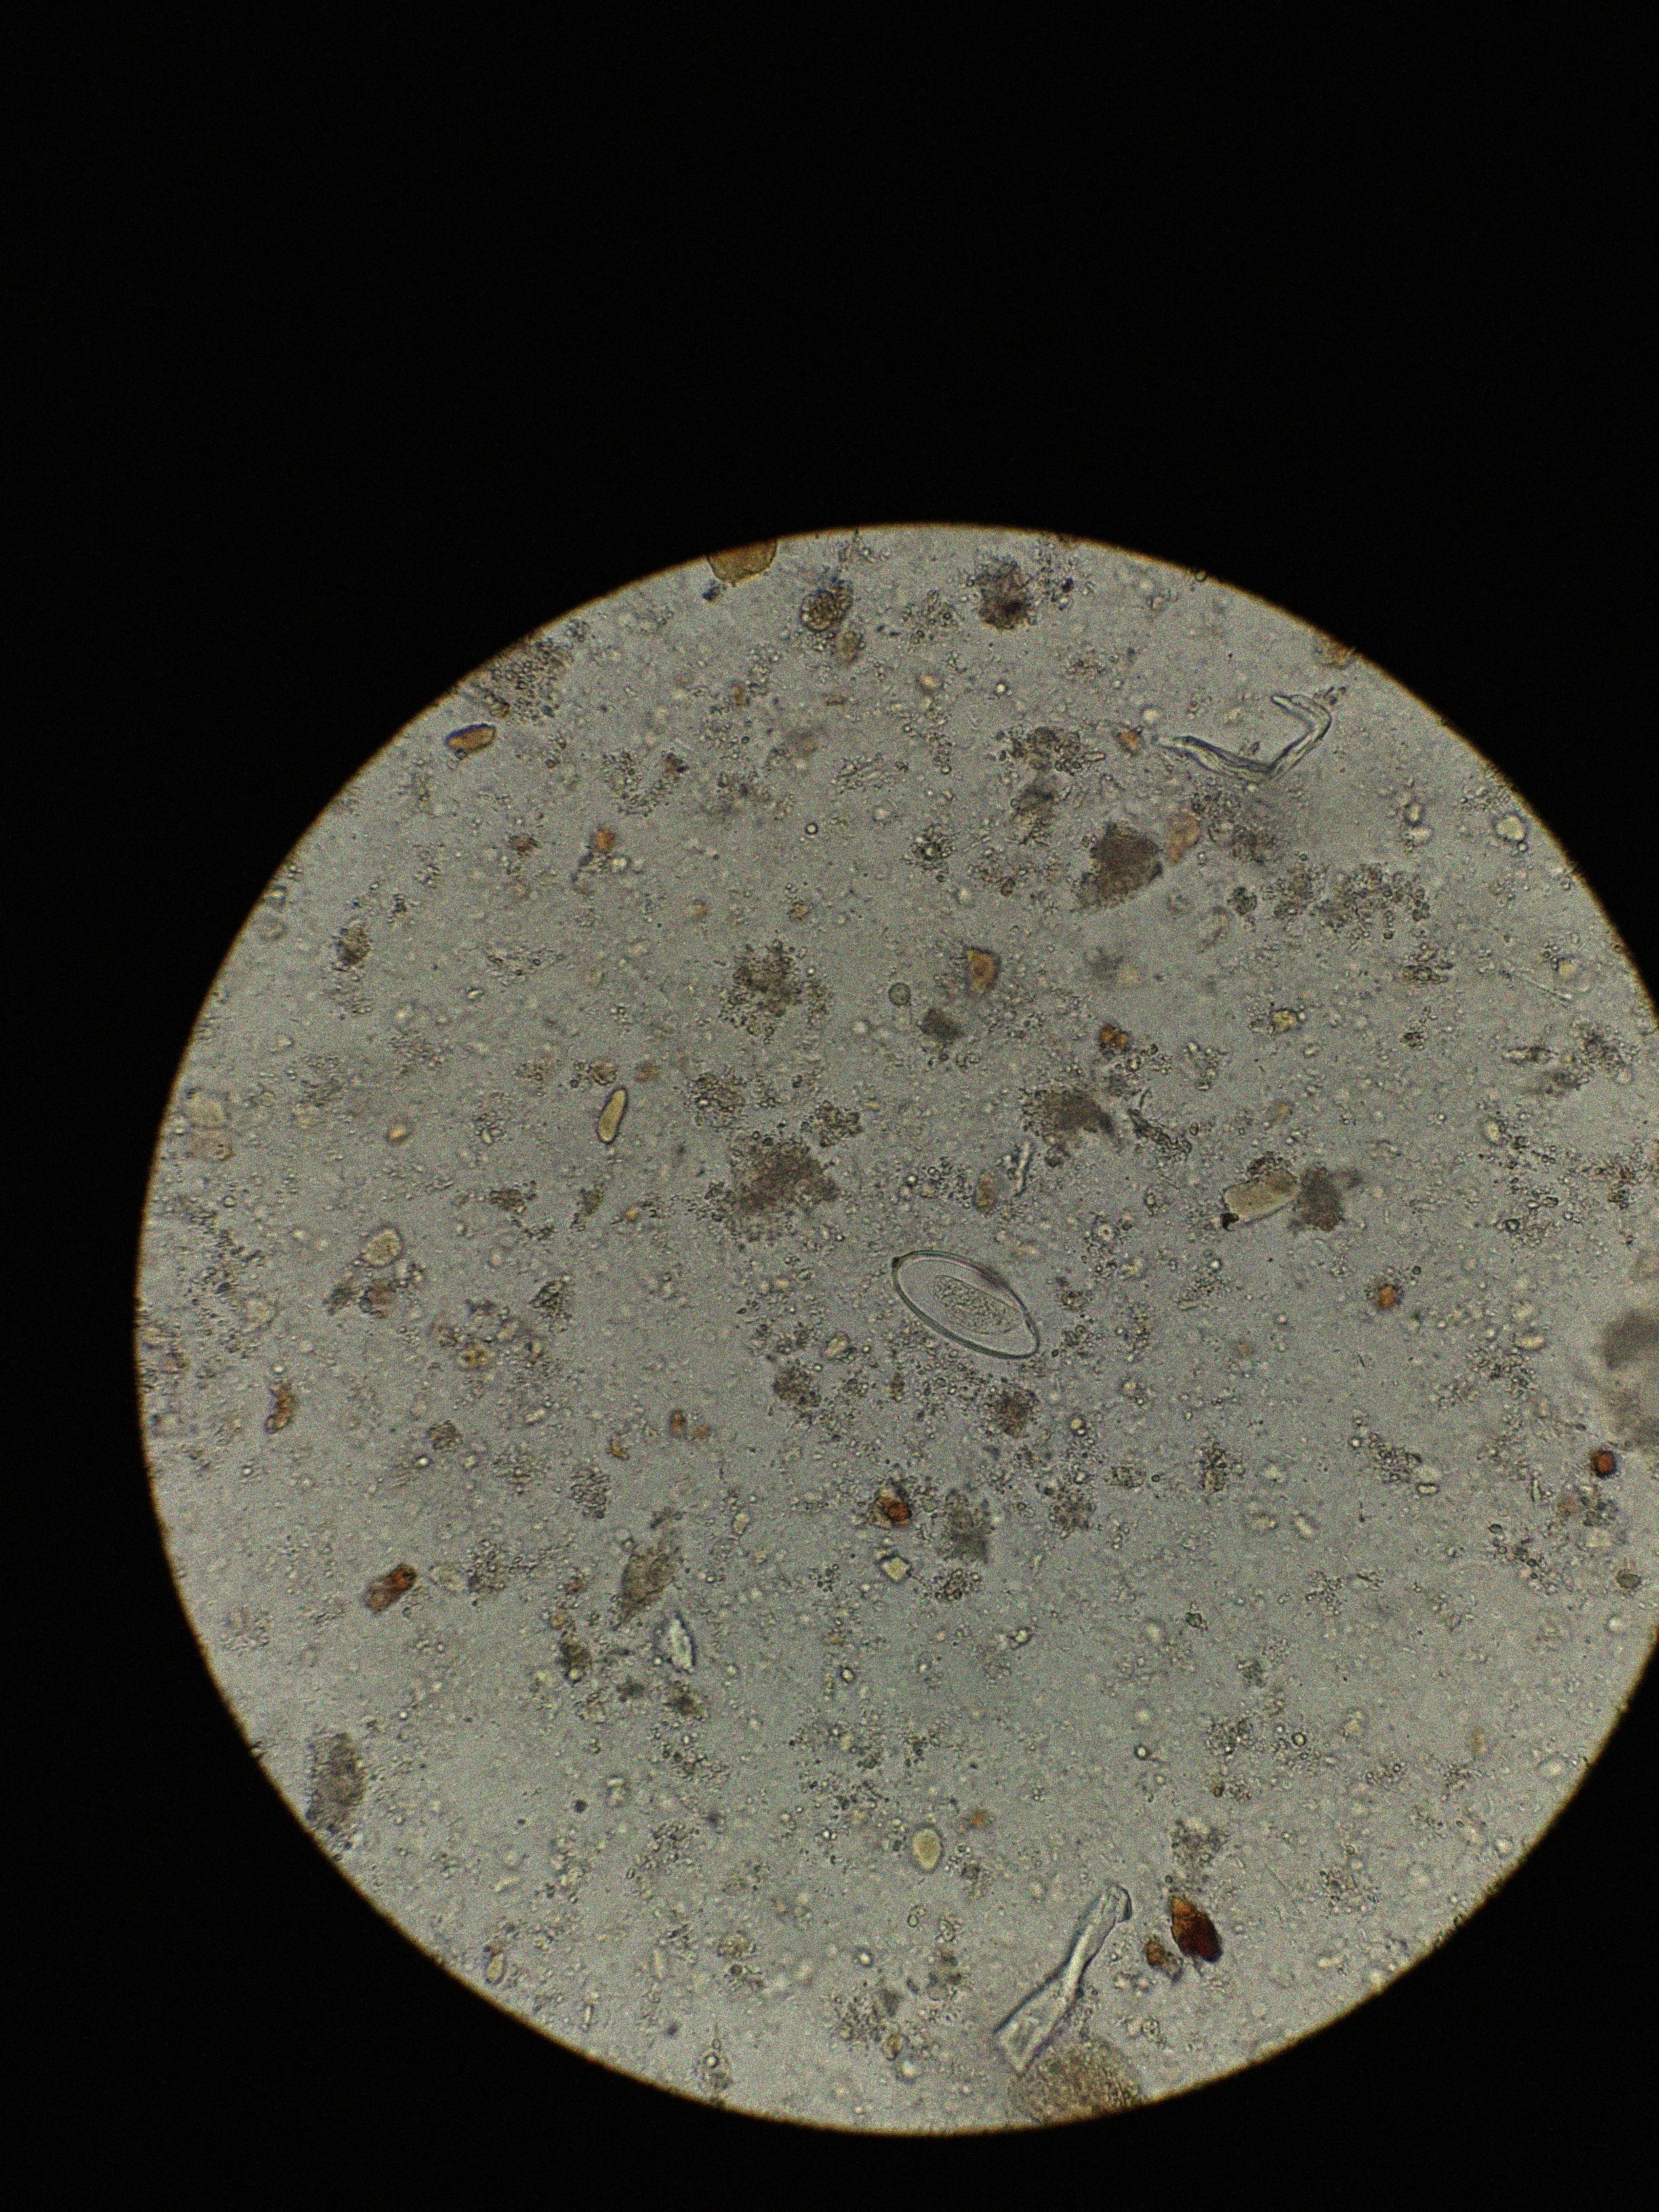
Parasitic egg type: Enterobius vermicularis